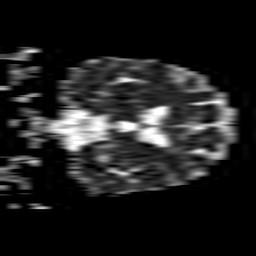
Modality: ADC
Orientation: coronal
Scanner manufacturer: philips
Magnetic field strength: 1.5 T
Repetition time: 3.393 s
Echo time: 0.06922 s